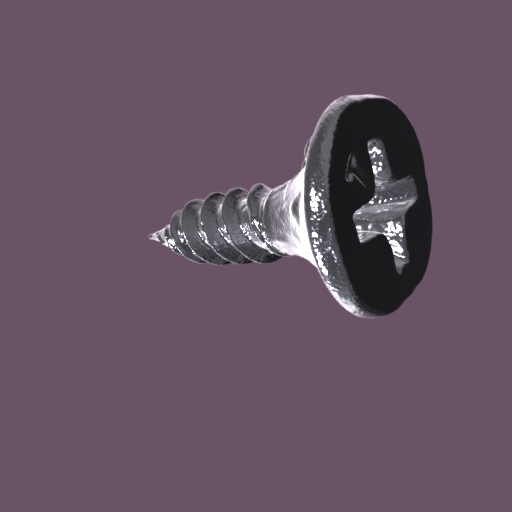
Label: screw